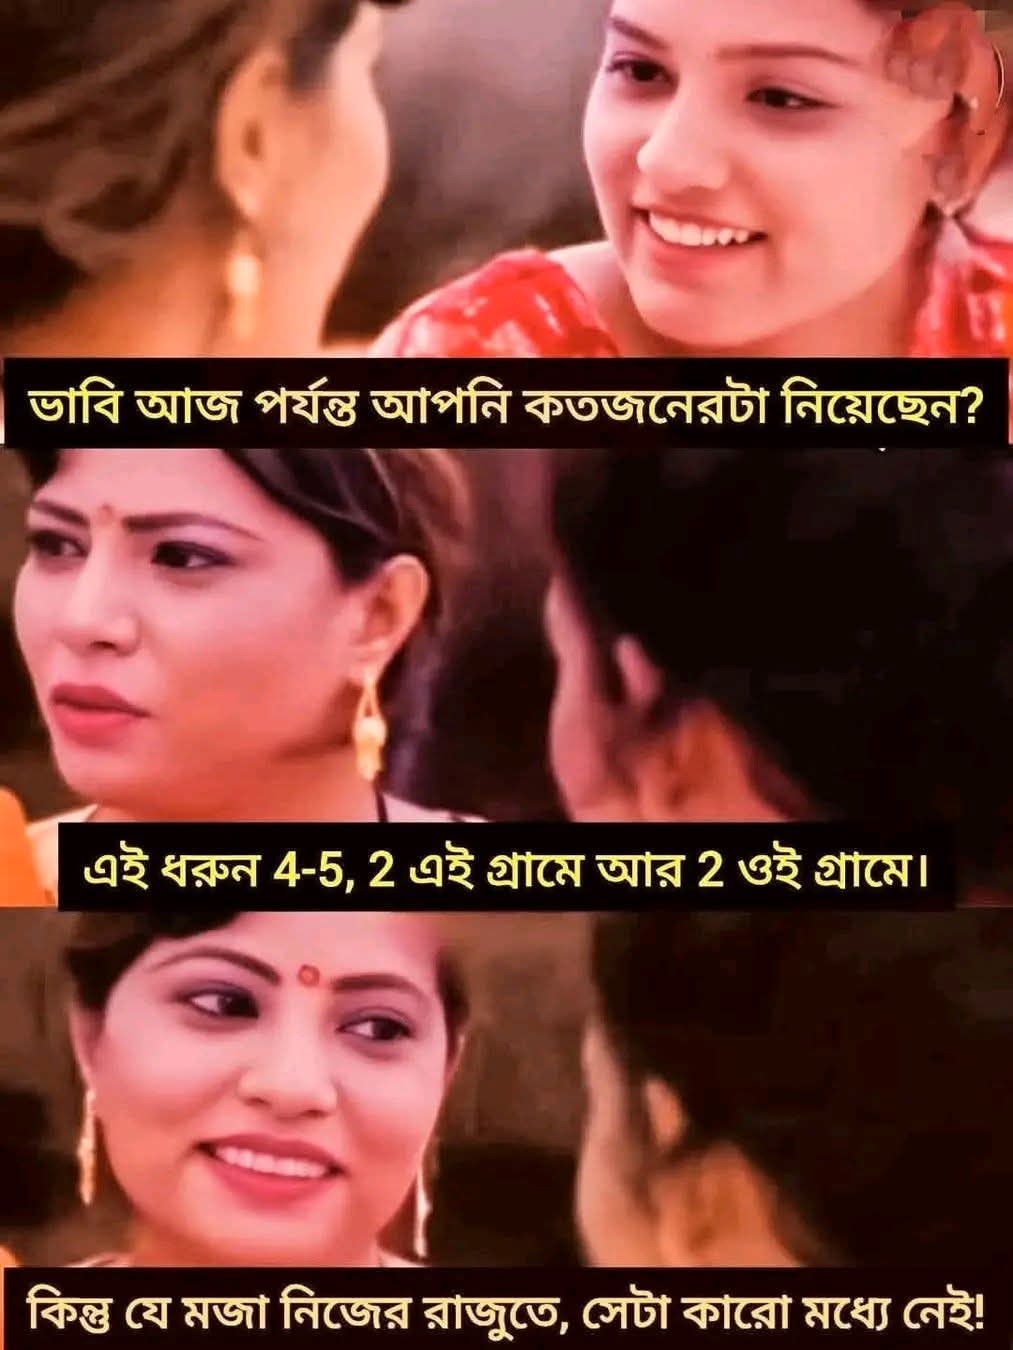
Text: ভাবি আজ পর্যন্ত আপনি কতজনেরটা নিয়েছেন?
এই ধরুন 4-5, 2 এই গ্রামে আর 2 ওই গ্রামে।
কিন্তু যে মজা নিজের রাজুতে, সেটা কারো মধ্যে নেই!
Label: Non Hate